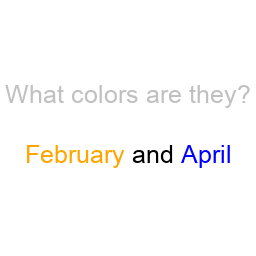
Color: orange, blue
Background color: white
Question text color: silver